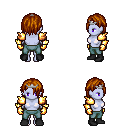
a pixel art fantasy rpg character, female body template, dark elf, purple skin, gold arm armor, teal pants, brunette bangs hairstyle, silver tiara, gold gloves, black shoes, four views (front, back, left, right), 2x2 character sprite sheet, small pixel art, hard edges, no anti-aliasing